Question: I am looking at a Daniel Earwicker's <URL> to "How can you find the height of text on an HTML canvas?".
It provides me with a way to get certain metrics on text height.
However what I am interested in is getting the metric for a black line below:

Is it possible to get it using this approach?
See <URL>.
HTML:
'''
<canvas width="500" height="500"></canvas>
'''
JavaScript:
'''
// function from https://stackoverflow.com/questions/<PHONE>/how-can-you-find-the-height-of-text-on-an-html-canvas/<PHONE>#answer-<PHONE>
var getTextHeight = function(font)
{
var text = $('<span>Ag</span>');
text[0].style.font = font;
var block = $('<div style="display: inline-block; width: 1px; height: 0px;"></div>');
var div = $('<div></div>');
div.append(text, block);
var body = $('body');
body.append(div);
try
{
var result = {};
block.css({ verticalAlign: 'baseline' });
result.ascent = block.offset().top - text.offset().top;
block.css({ verticalAlign: 'bottom' });
result.height = block.offset().top - text.offset().top;
result.descent = result.height - result.ascent;
}
finally
{
div.remove();
}
return result;
};
var testLine = function(ctx, x, y, len, style)
{
ctx.strokeStyle = style;
ctx.beginPath();
ctx.moveTo(x, y);
ctx.lineTo(x + len, y);
ctx.closePath();
ctx.stroke();
};
var ctx = $('canvas')[0].getContext('2d');
var x = 10;
var y = 10;
var font = '36pt Times';
var message = 'ABCD';
ctx.fillStyle = 'black';
ctx.textAlign = 'left';
ctx.textBaseline = 'top';
ctx.font = font;
ctx.fillText(message, x, y);
var w = ctx.measureText(message).width;
var h = getTextHeight(font);
testLine(ctx, x, y, w, 'red');
testLine(ctx, x, y + h.ascent, w, 'green');
testLine(ctx, x, y + h.height, w, 'blue');
testLine(ctx, x, y + 10, w, 'black'); // this line is what I am interested in
'''
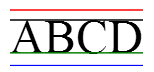
Answer: There is this small fontmetrics library that does the trick <URL>
The only reliable method to get the ascent (top of letter l) is to simply draw the text on the canvas and count white lines until top boundary is visible (this is what the library above does).
There are couple of approximations by aligning inline spans and divs, but none of them gives reliable cross-browser results. E.g. this one relies on 'getBoundingClientRect()' and can be made to work in certain limited cases, but not in general: <URL>